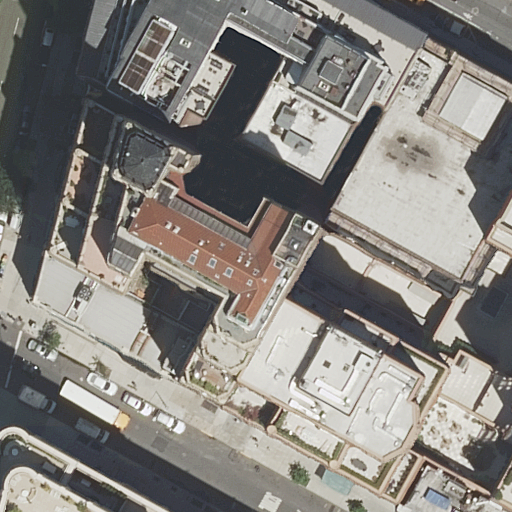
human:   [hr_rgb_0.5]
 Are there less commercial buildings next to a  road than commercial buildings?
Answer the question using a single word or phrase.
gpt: no

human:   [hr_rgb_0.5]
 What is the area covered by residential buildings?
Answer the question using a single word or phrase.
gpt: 5940m2

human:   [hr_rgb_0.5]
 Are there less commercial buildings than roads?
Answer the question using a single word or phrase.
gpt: yes

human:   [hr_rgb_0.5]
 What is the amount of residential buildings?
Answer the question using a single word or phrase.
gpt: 7

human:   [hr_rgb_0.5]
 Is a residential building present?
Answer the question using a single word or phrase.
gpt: yes

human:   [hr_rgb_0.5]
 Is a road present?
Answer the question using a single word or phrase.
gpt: yes

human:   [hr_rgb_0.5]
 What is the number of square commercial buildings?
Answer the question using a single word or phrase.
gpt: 0

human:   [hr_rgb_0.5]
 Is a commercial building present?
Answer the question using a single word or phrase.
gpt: no

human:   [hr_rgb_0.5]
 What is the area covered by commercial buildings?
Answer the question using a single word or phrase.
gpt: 0m2

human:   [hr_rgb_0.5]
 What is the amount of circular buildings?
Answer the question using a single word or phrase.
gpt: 0

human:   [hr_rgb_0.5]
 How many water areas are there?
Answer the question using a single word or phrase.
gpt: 0

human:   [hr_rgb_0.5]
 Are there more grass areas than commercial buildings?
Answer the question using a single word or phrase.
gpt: no

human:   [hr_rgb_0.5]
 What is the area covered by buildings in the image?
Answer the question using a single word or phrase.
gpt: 5940m2

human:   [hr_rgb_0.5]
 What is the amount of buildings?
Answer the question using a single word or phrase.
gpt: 7

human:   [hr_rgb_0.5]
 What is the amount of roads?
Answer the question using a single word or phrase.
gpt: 3

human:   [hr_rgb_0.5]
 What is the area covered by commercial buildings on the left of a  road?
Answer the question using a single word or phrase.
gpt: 0m2

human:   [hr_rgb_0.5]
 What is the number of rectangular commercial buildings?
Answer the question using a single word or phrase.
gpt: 0

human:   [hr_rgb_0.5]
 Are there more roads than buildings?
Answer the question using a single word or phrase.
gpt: no

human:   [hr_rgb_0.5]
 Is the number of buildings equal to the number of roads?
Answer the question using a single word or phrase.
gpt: no

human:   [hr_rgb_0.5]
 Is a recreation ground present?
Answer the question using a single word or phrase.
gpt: no

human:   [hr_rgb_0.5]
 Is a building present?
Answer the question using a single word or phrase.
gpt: yes

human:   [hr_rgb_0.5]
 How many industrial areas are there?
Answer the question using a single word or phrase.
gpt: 0

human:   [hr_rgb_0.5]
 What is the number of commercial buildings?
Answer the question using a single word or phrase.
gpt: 0

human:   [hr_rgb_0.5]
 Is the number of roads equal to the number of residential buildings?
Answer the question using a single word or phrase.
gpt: no

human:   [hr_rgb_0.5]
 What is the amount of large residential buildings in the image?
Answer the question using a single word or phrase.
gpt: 3

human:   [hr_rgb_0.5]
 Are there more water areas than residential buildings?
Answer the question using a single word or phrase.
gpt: no

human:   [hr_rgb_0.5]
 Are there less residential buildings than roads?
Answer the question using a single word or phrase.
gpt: no

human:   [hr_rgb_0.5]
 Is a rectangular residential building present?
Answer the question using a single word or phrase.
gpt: yes

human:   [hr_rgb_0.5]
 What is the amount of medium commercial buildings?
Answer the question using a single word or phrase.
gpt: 0

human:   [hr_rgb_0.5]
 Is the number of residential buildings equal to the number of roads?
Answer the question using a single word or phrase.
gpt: no

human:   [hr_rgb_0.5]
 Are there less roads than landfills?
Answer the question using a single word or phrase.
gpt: no

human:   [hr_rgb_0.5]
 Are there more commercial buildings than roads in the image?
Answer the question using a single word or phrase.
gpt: no

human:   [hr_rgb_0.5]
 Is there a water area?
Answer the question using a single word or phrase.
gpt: no

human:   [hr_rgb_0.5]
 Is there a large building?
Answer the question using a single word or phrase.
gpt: yes

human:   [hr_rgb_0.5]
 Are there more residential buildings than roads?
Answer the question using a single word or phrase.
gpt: yes

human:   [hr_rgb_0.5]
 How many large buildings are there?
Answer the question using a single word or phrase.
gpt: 3

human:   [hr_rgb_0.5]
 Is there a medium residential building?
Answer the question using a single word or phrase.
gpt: yes

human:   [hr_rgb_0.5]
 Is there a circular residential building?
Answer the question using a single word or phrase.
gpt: no

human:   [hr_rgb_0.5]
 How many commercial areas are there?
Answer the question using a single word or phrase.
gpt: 0

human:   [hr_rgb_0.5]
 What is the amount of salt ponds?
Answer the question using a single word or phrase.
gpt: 0

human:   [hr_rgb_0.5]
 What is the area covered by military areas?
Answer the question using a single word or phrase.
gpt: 0m2

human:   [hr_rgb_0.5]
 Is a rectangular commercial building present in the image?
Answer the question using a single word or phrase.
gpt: no

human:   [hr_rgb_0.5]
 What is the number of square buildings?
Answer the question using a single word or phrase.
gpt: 0

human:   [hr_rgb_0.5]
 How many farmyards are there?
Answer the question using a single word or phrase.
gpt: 0

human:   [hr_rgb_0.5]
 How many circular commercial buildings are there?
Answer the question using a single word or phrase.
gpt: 0

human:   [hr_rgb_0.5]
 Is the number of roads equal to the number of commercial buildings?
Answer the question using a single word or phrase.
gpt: no

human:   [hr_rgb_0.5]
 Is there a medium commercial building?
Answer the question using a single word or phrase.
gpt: no

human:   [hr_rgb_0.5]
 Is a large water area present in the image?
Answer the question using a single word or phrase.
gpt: no

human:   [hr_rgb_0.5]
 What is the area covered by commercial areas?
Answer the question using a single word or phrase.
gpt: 0m2

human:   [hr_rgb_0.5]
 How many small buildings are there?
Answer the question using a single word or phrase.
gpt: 1

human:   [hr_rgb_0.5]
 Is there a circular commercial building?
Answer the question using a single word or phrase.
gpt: no

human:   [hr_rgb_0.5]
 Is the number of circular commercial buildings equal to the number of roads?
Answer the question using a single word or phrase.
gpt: no

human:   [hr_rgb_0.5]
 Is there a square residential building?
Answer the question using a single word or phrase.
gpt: no

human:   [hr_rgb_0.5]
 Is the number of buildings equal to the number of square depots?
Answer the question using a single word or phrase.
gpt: no

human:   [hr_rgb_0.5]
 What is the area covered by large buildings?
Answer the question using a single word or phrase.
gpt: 4788m2

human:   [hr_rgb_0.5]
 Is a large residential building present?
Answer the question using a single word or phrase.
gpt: yes

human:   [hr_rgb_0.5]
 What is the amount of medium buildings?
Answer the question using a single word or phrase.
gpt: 3

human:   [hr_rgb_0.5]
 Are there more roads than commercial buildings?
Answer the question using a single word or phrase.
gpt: yes

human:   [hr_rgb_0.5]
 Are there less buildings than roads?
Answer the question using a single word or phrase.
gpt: no

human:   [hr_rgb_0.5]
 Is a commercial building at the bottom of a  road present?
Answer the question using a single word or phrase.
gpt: no

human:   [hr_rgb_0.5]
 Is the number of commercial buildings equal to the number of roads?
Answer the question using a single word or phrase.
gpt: no

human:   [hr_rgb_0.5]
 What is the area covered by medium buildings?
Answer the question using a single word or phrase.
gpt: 1060m2

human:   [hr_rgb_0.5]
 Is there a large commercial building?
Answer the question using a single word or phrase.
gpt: no

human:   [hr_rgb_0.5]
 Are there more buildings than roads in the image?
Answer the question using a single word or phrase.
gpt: yes